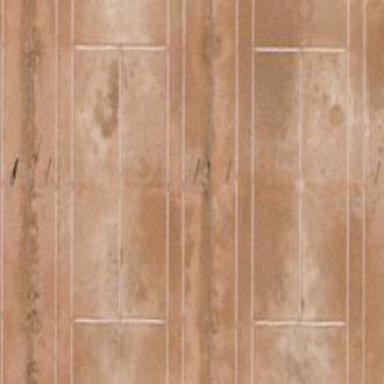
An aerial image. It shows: Sandy tennis court in leisure land pitch.